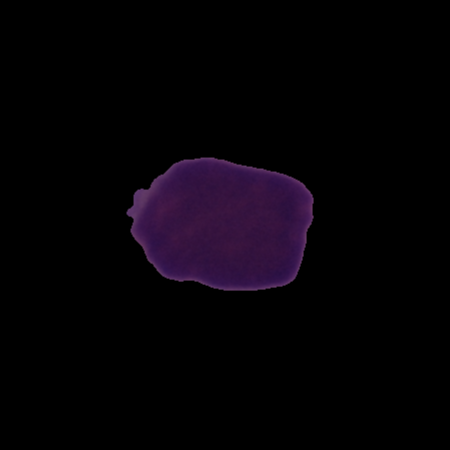
Label: cancer